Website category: camera
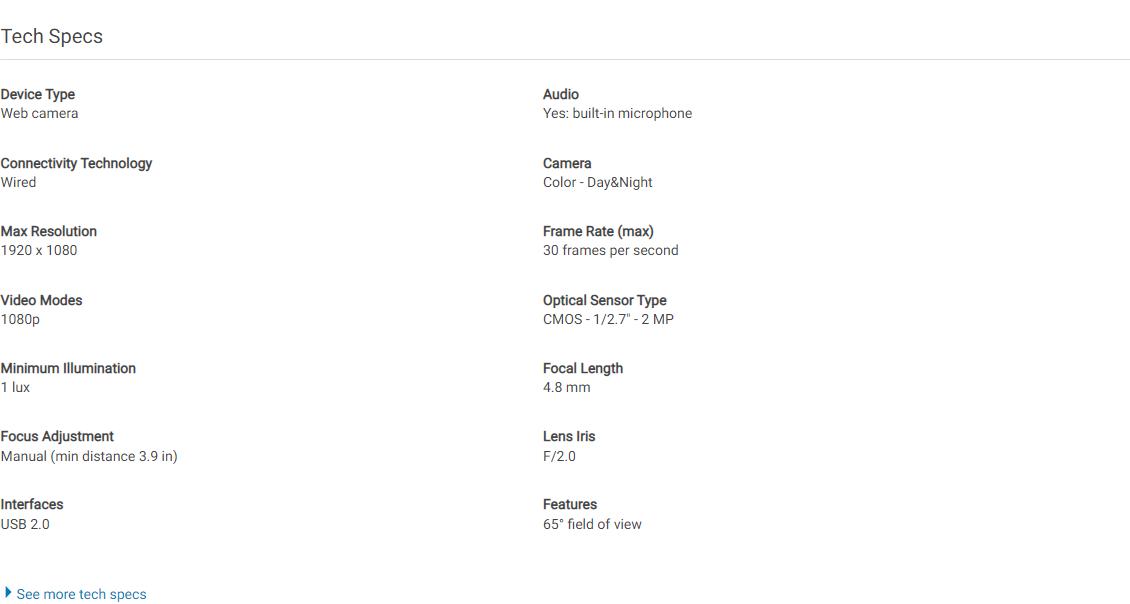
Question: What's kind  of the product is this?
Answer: Web camera

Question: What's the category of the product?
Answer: Web camera

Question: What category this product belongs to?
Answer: Web camera

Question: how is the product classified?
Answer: Web camera

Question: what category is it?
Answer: Web camera

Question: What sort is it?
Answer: Web camera

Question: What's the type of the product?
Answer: Web camera

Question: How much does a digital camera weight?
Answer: Web camera

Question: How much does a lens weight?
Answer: Web camera

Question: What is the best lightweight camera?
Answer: Web camera

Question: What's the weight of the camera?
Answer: Web camera

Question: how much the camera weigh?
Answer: Web camera

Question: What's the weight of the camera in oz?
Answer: Web camera

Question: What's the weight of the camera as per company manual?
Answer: Web camera

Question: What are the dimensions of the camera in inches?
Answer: Web camera

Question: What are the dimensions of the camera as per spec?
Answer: Web camera

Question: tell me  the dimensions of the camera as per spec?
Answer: Web camera

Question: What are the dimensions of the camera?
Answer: Web camera

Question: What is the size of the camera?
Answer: Web camera

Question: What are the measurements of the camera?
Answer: Web camera

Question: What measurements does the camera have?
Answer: Web camera

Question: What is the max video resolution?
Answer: Web camera

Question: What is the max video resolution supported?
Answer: Web camera

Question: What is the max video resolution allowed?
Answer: Web camera